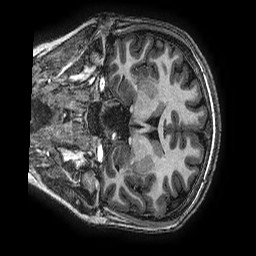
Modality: T1w
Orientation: coronal
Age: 17
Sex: female
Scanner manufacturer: ge
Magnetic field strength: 3 T
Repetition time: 0.00766 s
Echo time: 0.003476 s